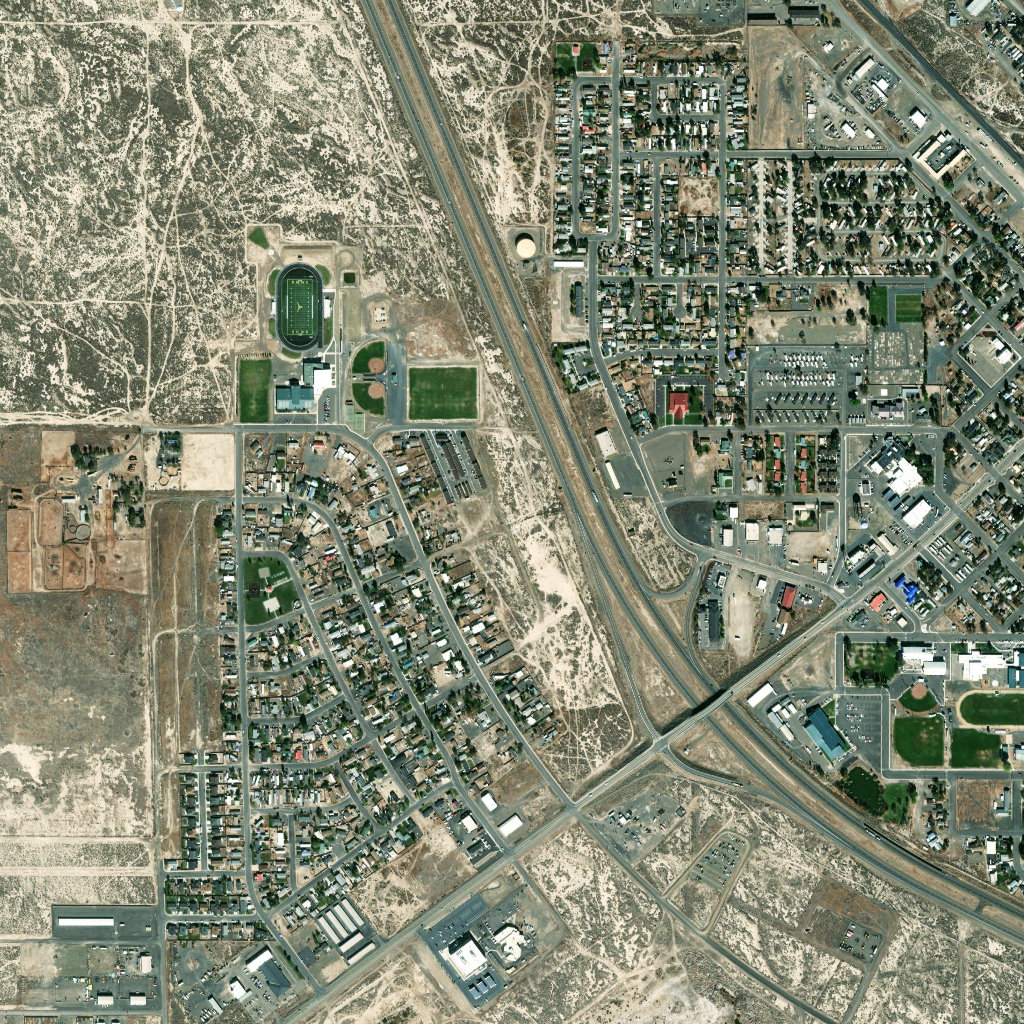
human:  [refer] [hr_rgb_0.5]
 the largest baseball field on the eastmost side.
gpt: <box>[[87, 69, 92, 75, 0]]</box>